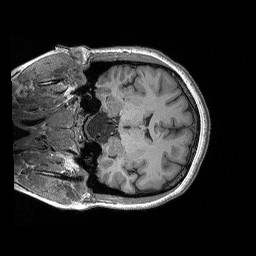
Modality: T1w
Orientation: coronal
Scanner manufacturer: siemens
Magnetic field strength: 3 T
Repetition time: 2.3 s
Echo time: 0.00298 s